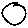
Label: circle